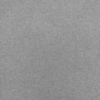
Label: dusty